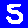
Digit: 5